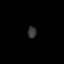
Tissue: lung
Cell type: Epithelial cells
Senescence score: 0.2382
Nuclear area (px): 99
Mean DAPI intensity: 53.384